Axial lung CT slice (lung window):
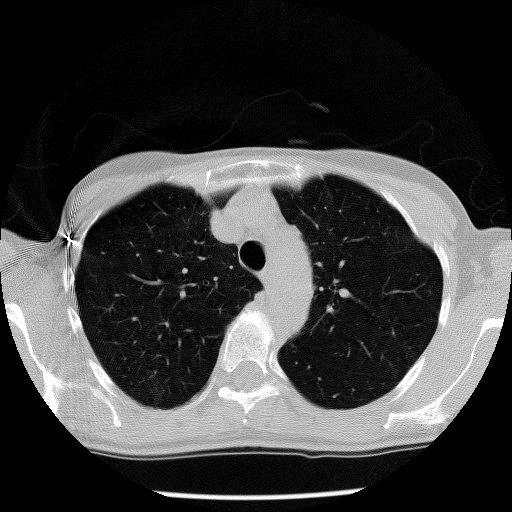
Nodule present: no